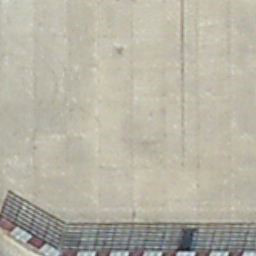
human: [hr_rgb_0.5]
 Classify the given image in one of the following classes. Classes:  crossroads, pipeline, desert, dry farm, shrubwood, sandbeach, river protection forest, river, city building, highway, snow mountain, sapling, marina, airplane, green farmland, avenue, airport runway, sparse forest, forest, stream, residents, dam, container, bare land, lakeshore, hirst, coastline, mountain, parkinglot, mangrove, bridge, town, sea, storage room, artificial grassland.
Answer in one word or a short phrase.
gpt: airport runway